Field crop: tomato
Growth stage: 1
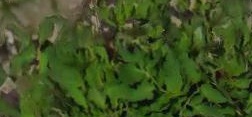
Species: tomato